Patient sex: M
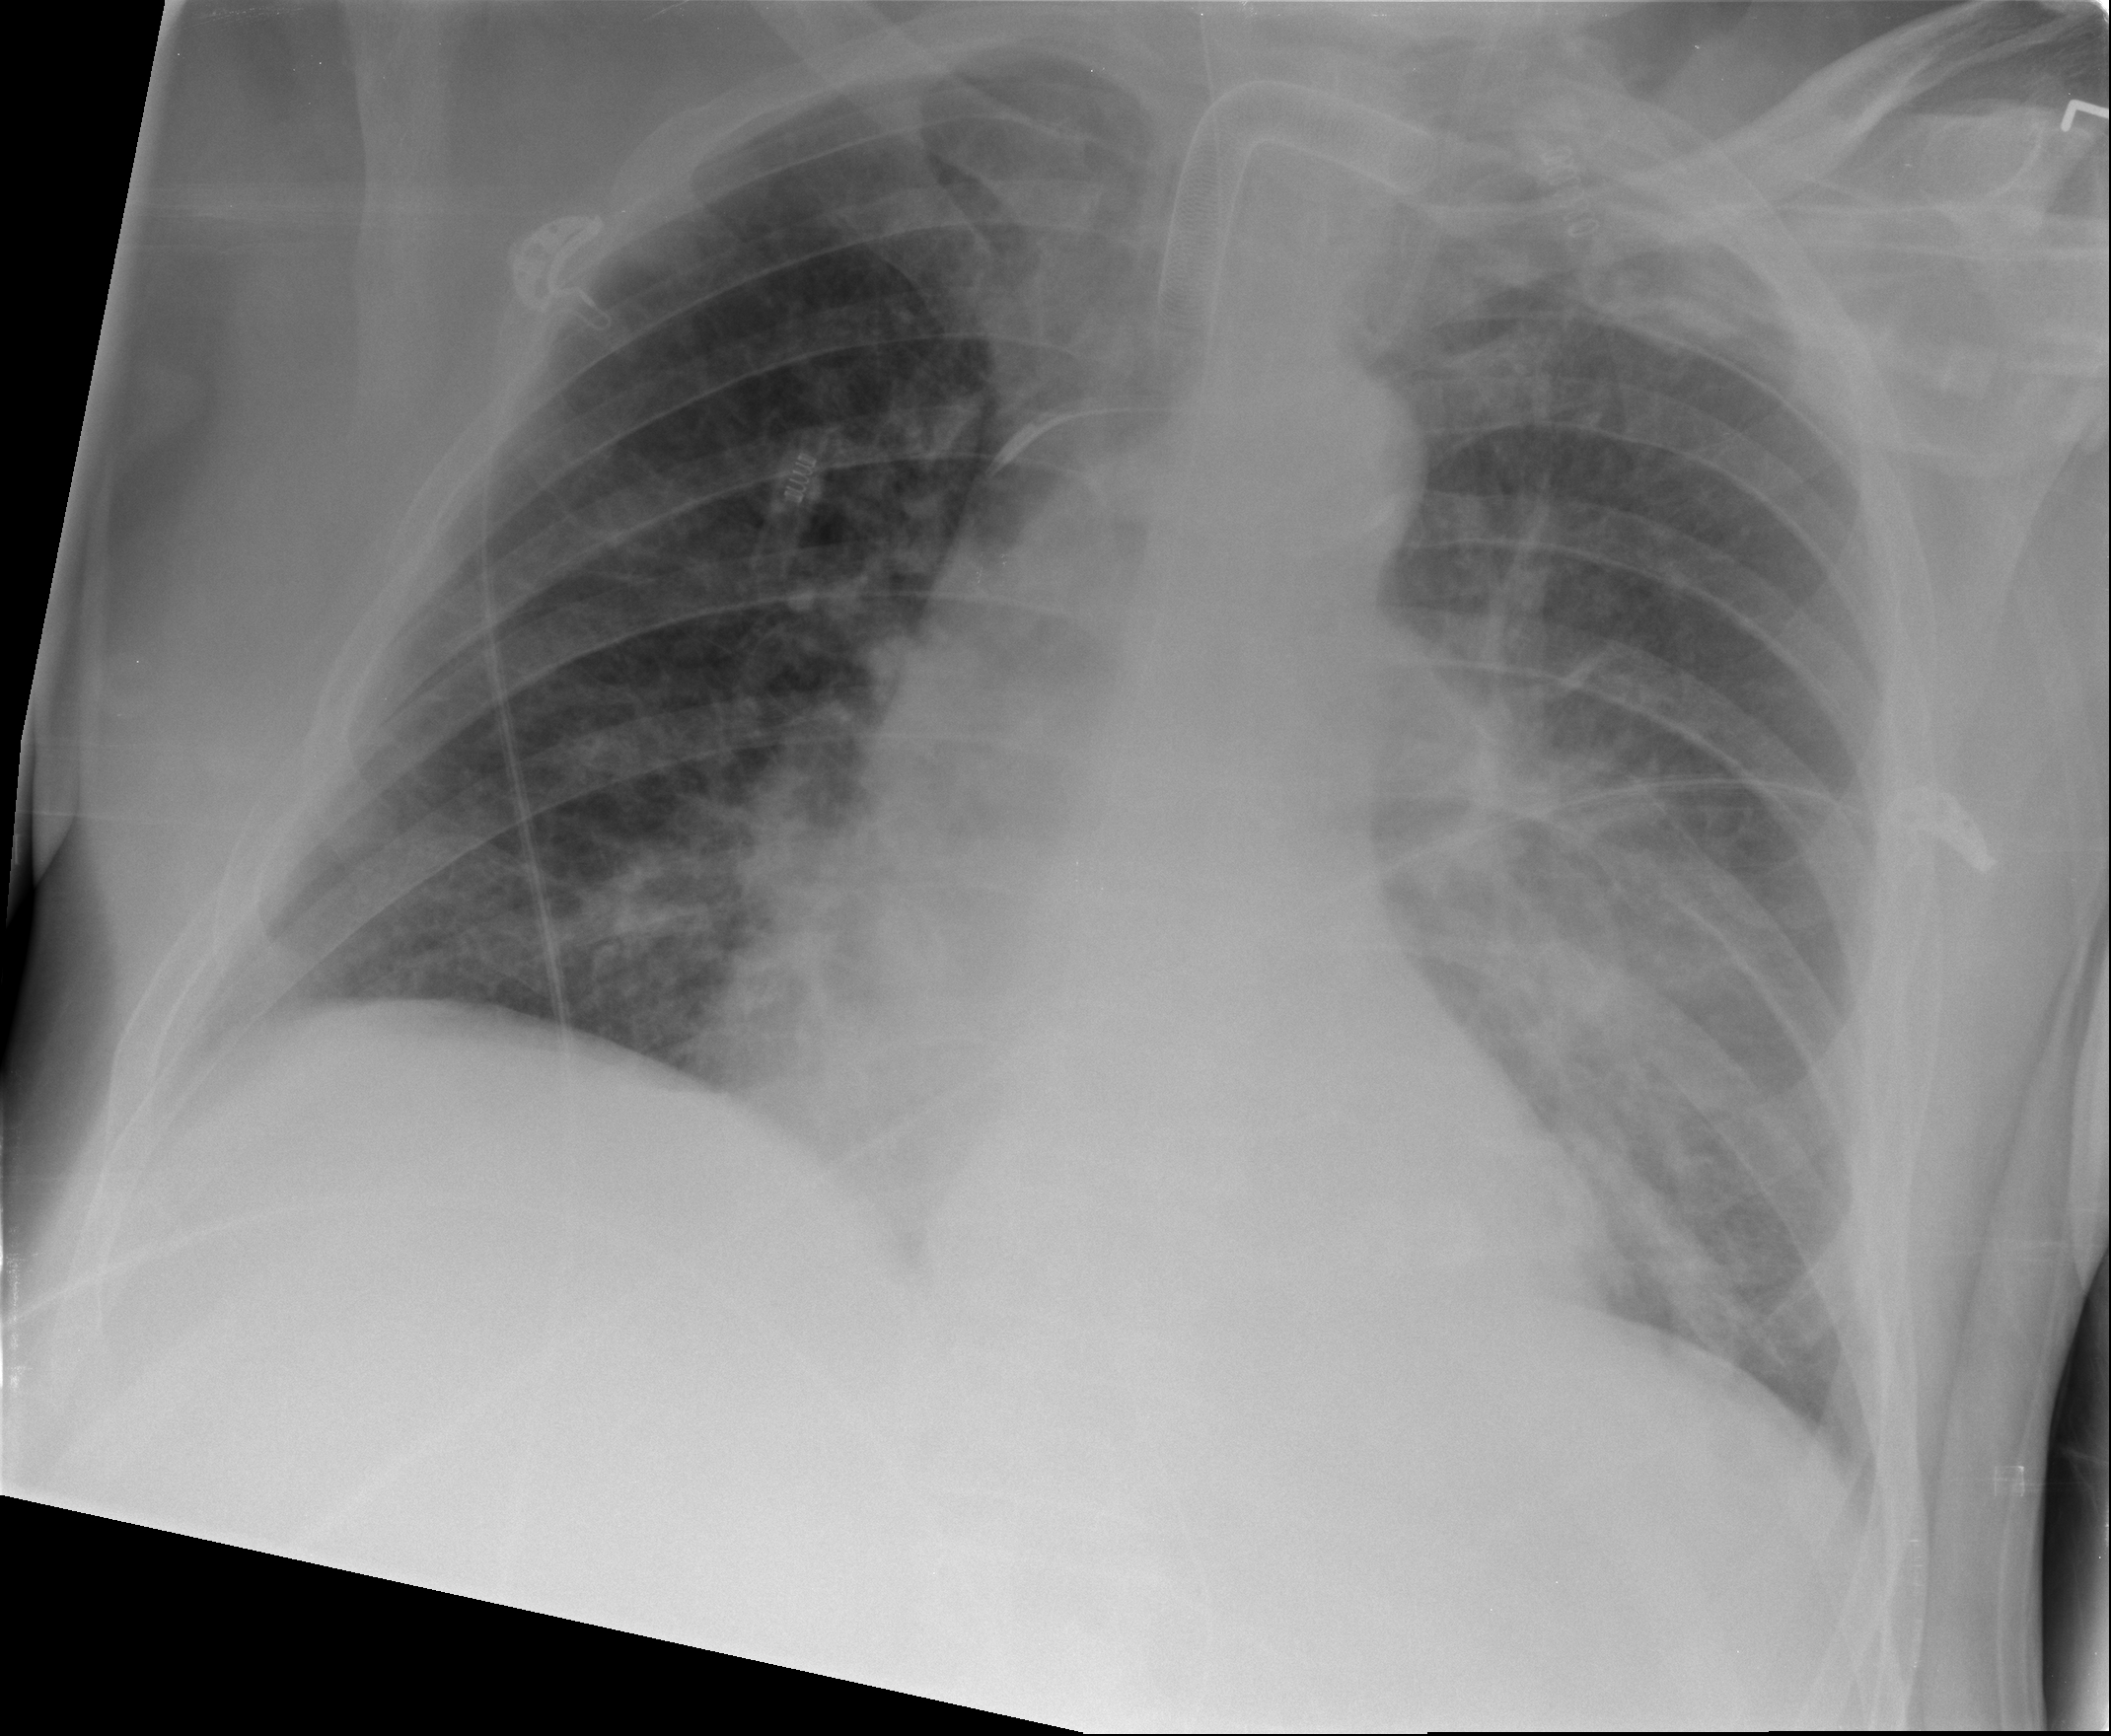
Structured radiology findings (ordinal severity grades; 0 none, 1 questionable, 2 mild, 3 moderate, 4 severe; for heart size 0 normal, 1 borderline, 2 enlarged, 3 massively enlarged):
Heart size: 2
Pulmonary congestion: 2
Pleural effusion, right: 1
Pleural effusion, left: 1
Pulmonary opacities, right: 2
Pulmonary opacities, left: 3
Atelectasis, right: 0
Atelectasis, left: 2